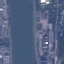
Land use / land cover class: River